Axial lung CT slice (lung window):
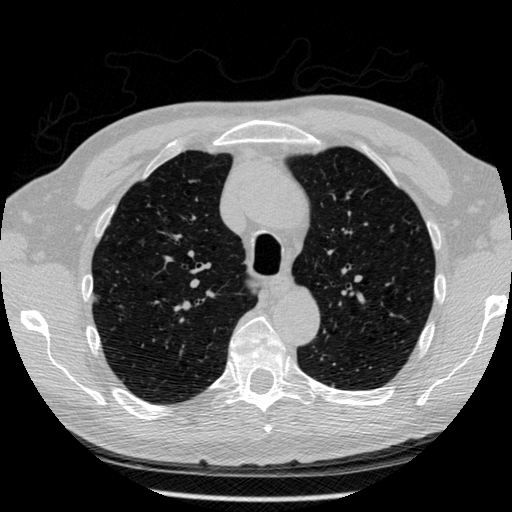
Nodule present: no